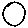
Label: circle